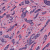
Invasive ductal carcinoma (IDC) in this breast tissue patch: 1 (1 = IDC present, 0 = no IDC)